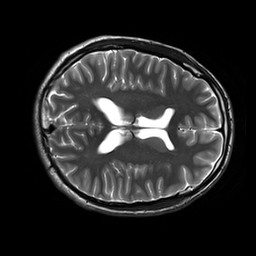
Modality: T2w
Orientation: axial
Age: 21
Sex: male
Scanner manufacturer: siemens
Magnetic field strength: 3 T
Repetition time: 8.53 s
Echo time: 0.091 s